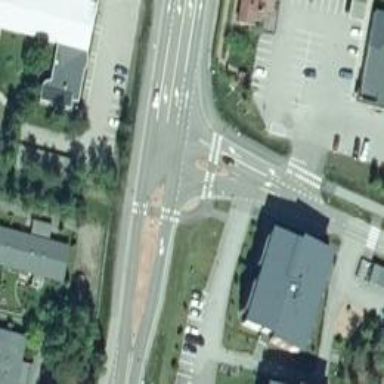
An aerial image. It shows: Secondary road with asphalt surface.